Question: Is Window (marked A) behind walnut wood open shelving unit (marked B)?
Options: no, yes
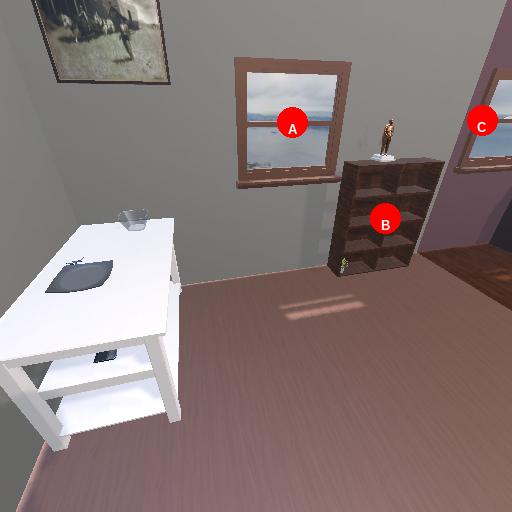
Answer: no